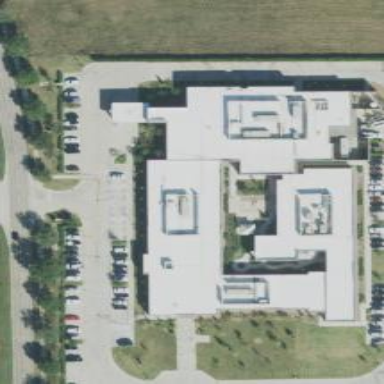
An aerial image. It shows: Healthcare facility identified as hospital.